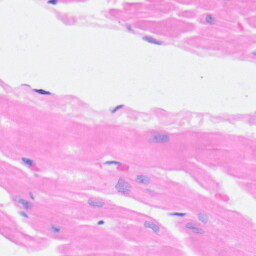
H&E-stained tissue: Heart